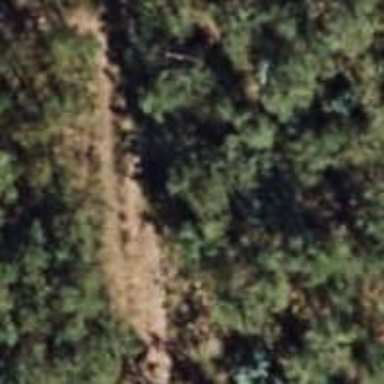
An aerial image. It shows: Path.